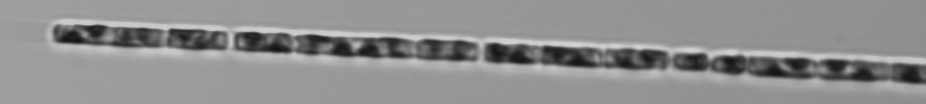
Label: Guinardia_delicatula